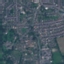
Land use / land cover class: Residential